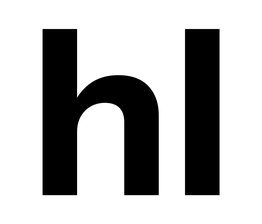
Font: InstrumentSans_Bold